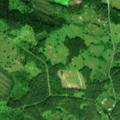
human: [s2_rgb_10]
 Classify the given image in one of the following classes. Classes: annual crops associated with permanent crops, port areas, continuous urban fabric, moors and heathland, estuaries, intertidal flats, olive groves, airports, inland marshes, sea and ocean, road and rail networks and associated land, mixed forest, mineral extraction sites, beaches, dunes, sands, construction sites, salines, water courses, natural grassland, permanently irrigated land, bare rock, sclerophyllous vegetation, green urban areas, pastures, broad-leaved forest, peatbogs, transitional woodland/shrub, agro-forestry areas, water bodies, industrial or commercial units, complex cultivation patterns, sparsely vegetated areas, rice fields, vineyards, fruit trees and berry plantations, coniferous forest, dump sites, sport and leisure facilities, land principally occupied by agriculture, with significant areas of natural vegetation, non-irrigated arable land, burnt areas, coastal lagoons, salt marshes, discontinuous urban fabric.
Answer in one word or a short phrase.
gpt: non-irrigated arable land, mixed forest, transitional woodland/shrub